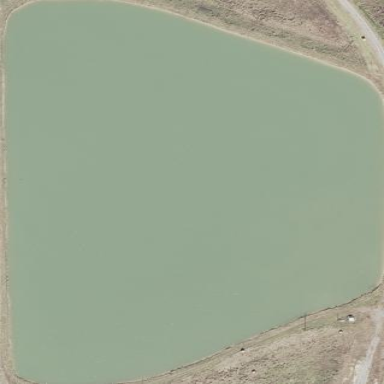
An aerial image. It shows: Pond surrounded by natural water.